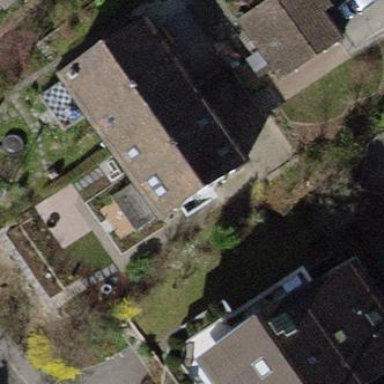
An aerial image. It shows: Semi-detached house.